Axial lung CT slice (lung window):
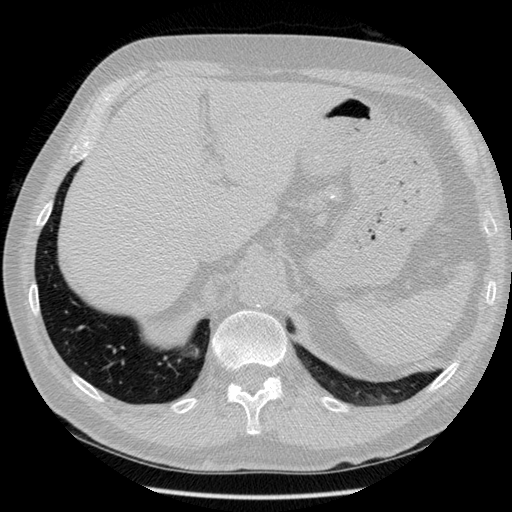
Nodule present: no